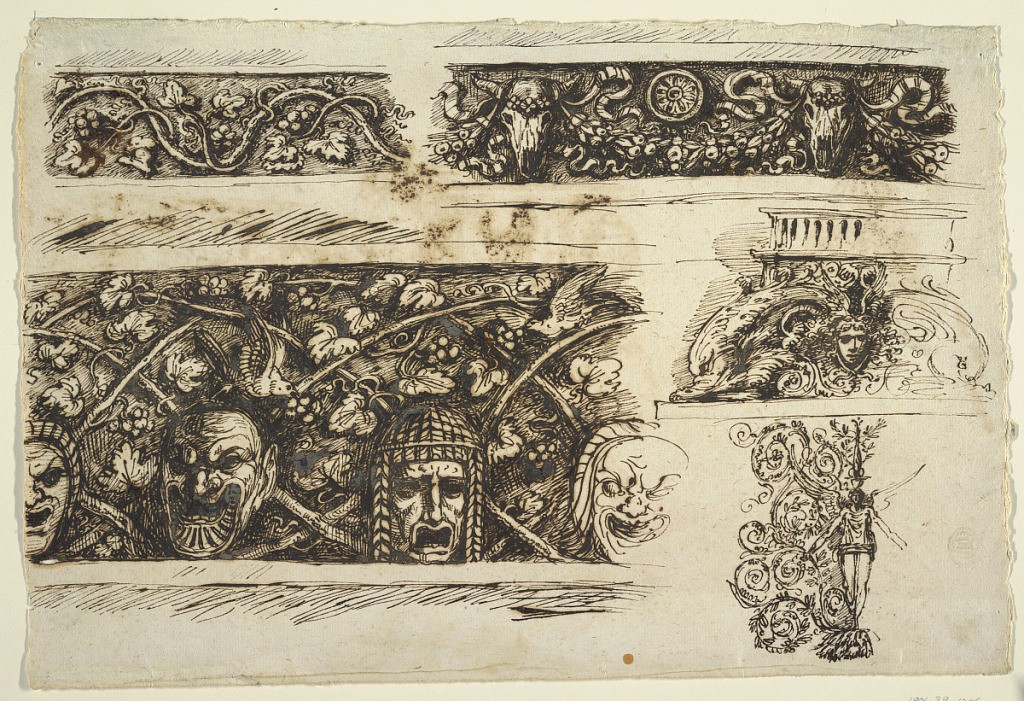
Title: Three Friezes; A Base; An Ornament
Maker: Felice Giani, Italian, 1758–1823
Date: ca. 1800
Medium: Pen and dark brown ink on laid paper
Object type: Drawing
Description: Top row, left: vine rinceau, bucrania support festoons at right. Both friezes framed above and below by moldings. Bottom row, left: theatrical masks stand upon lower framing molding in front of pairs of crossed vine branches. Female head and scrolls situated between dolphins, frieze framed between moldings and plinth below. Winged genius stands betweens rinceaus. Verso: sketches include decoration of square ceiling. At right, tympanum with triumphal chariot. Above, leaves and sketch for genius.